Question: I have been trying for two weeks to add a collapsible button which should reveal the edit-form. I found something, but that . For example, it works two by two and it is very annoying.
I tried to add another variables which could change that issue, but didn't work. After that, worked three by three.
'''
<?php
if(isset($_SESSION['id'])) {
if($_SESSION['id'] == $row2['id']){
echo "<button type='submit' class='edit-comment'>Edit</button>
<div class='content'><form class='content edit-form' method='POST' action='".editComments($conn)."'>
<input type='hidden' name='comment_id' value='".$row['comment_id']."'>
<input type='hidden' name='user_id' value='".$row['user_id']."'>
<input type='hidden' name='date' value='".date('d-m-Y H:i:s')."'>
<textarea class='comment' name='comment'>".$row['comment']."</textarea><br>
<button id='edit' name='submite' type='submit'>Edit</button>
</form></div>
<script>
var coll = document.getElementsByClassName('edit-comment');
var i;
for (i = 0; i < coll.length; i++) {
coll[i].addEventListener('click', function() {
this.classList.toggle('active');
var content = this.nextElementSibling;
if (content.style.maxHeight){
content.style.maxHeight = null;
} else {
content.style.maxHeight = content.scrollHeight + 'px';
}
});
}
</script>"; ?>
'''
I expect to reveal all the comments, but works just two by two. Here is a picture to understand better what I said:

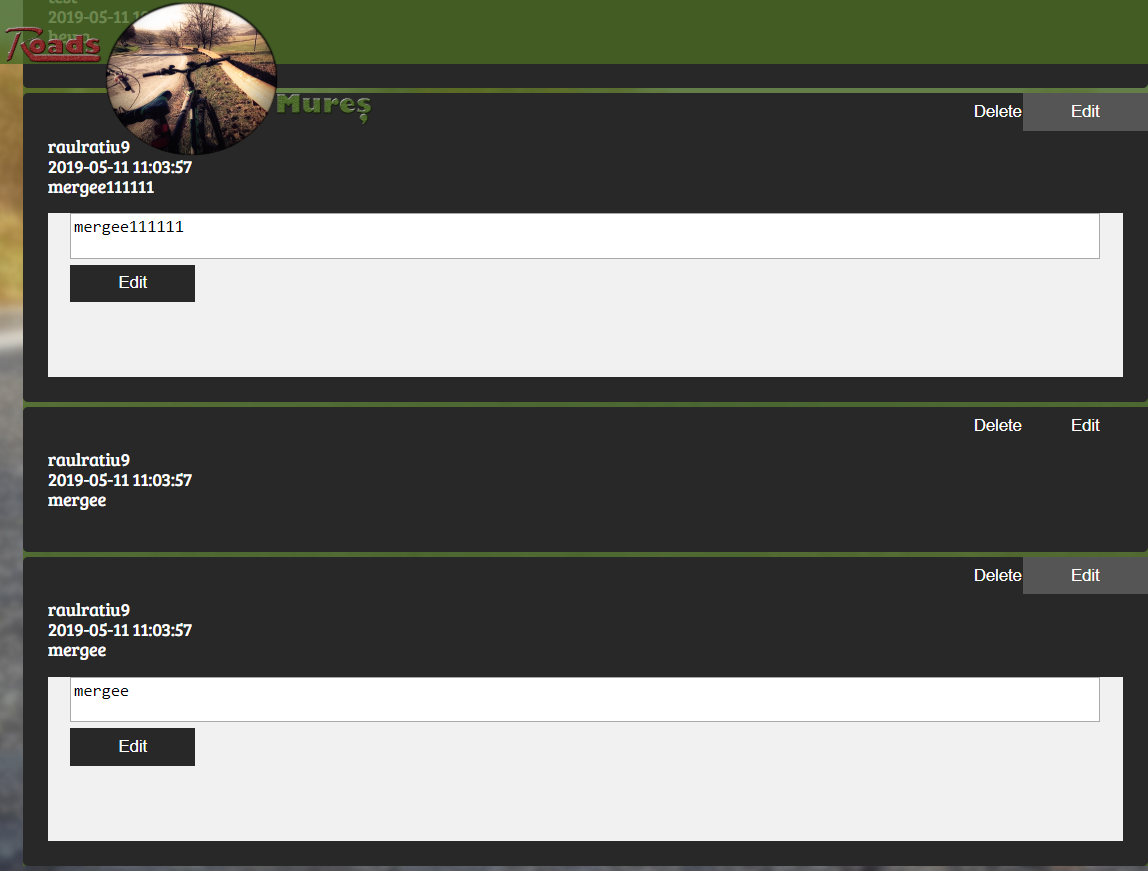
Answer: I don't know if the following will be of interest as it's likely I have perhaps misunderstood the problem having not been able to view all the code at this point. The following will create ( emulate the creation of ) several of these minimised/hidden forms and a single javascript listener is registed for all of them
'''
<!DOCTYPE html>
<html lang='en'>
<head>
<meta charset='utf-8' />
<title>expanding forms</title>
<style>
html *{
box-sizing:border-box;
-webkit-transition: all 350ms ease-in-out;
-moz-transition: all 350ms ease-in-out;
-ms-transition: all 350ms ease-in-out;
-o-transition: all 350ms ease-in-out;
transition: all 350ms ease-in-out;
}
.content{
display:none;
margin:1rem 0;
}
.expanded{
min-height:10rem;
max-height:10rem;
height:10rem;
display:block;
border:1px solid black;
padding:0.25rem;
}
.minimised{
height:0rem;
}
button.edit-comment{display:block;}
textarea{
width:80%;
height:9.25rem;
margin:auto;
resize:none;
}
form > button[type='submit']{
float:right;
width:10%;
padding:1rem;
background:gray;
color:white;
}
</style>
<script>
document.addEventListener('DOMContentLoaded', e=>{
Array.prototype.slice.call( document.querySelectorAll('button.edit-comment') ).forEach( function( bttn ){
bttn.addEventListener( 'click', function(e){
let div=this.nextElementSibling;
div.classList.toggle( 'expanded' )
});
});
});
</script>
</head>
<body>
<?php
for( $i=1; $i <=10; $i++ ){
printf("
<button type='submit' class='edit-comment'>Edit</button>
<div class='content'>
<form class='hidden-content edit-form' method='POST' action='%s'>
<input type='hidden' name='comment_id' value='%d'>
<input type='hidden' name='user_id' value='%d'>
<input type='hidden' name='date' value='%s'>
<textarea class='comment' name='comment'>%s</textarea>
<button name='sub' type='submit'>Edit</button>
</form>
</div>",
'',
$i,
$i,
date('d-m-Y H:i:s'),
'This is a comment #'.$i
);
}
?>
</body>
</html>
'''